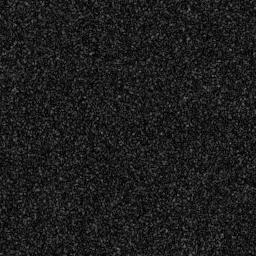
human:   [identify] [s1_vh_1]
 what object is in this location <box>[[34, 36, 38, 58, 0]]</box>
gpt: <ref>1 medium ship at the center</ref>